Aerial crown-view tile of a tropical tree (Barro Colorado Island, Panama), acquired 20250317:
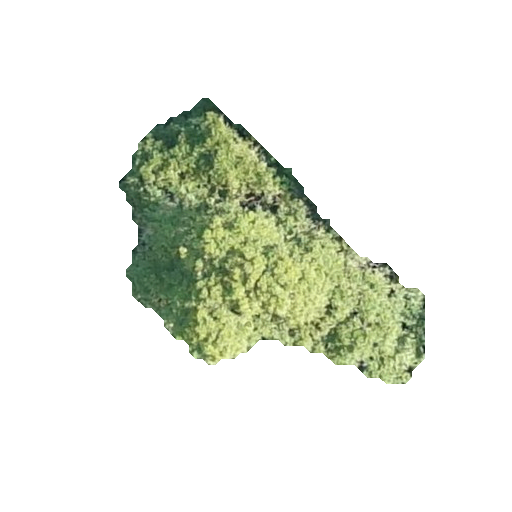
Species: Alseis blackiana
GBIF accepted scientific name: Alseis blackiana
Crown area: 73.456 m²